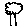
Label: tree